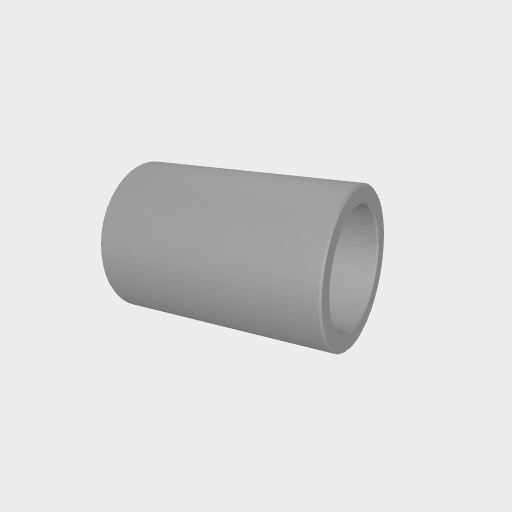
Part: Spacer6ID8OD12